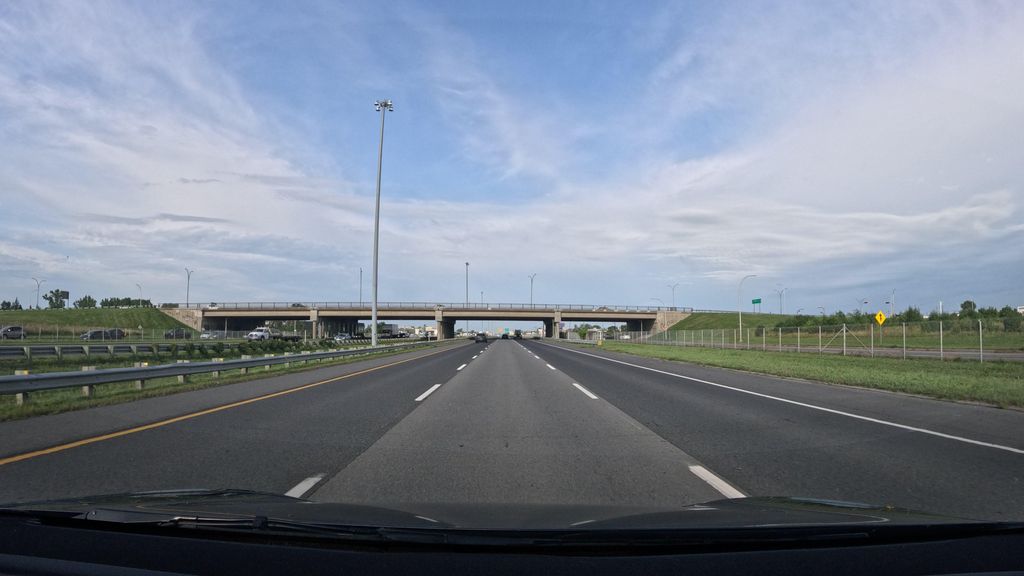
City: montreal